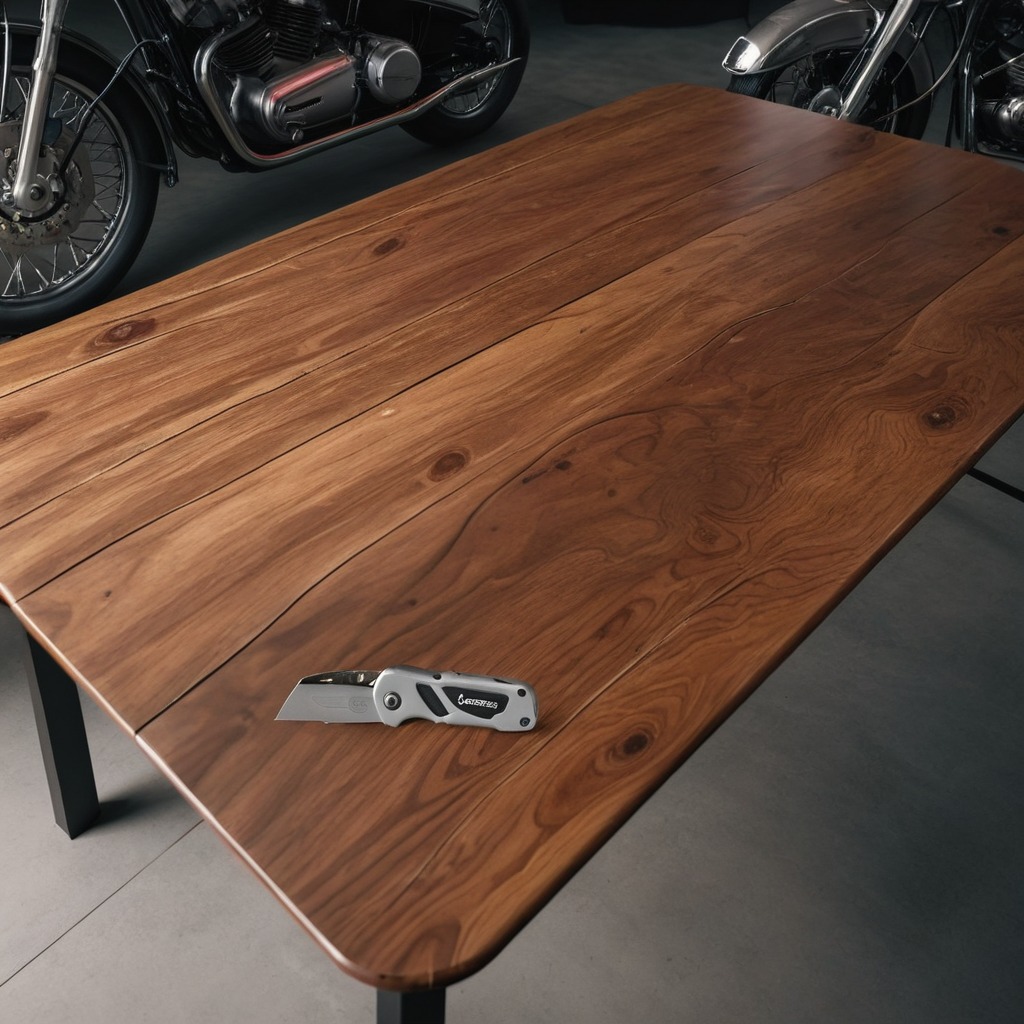
A utility knife is lying on an oil-spilled wooden table in a vintage motorcycle garage.